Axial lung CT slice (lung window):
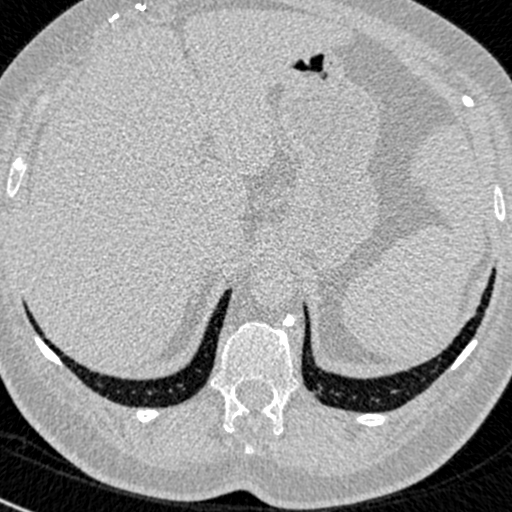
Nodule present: no